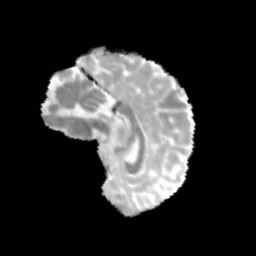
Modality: MD
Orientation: sagittal
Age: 10
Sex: female
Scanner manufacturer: siemens
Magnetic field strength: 3 T
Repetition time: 3.8 s
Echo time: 0.07 s